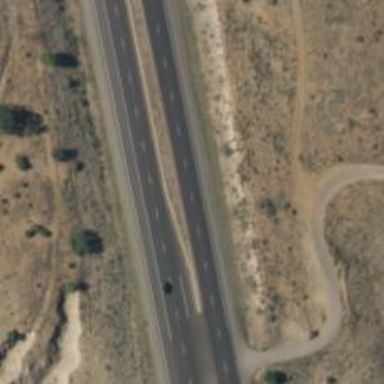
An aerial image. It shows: Trunk highway.